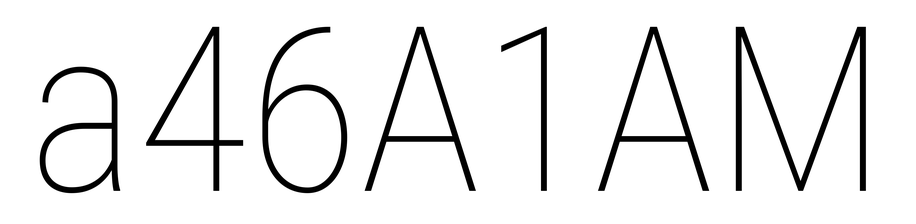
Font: Roboto_Condensed_Thin